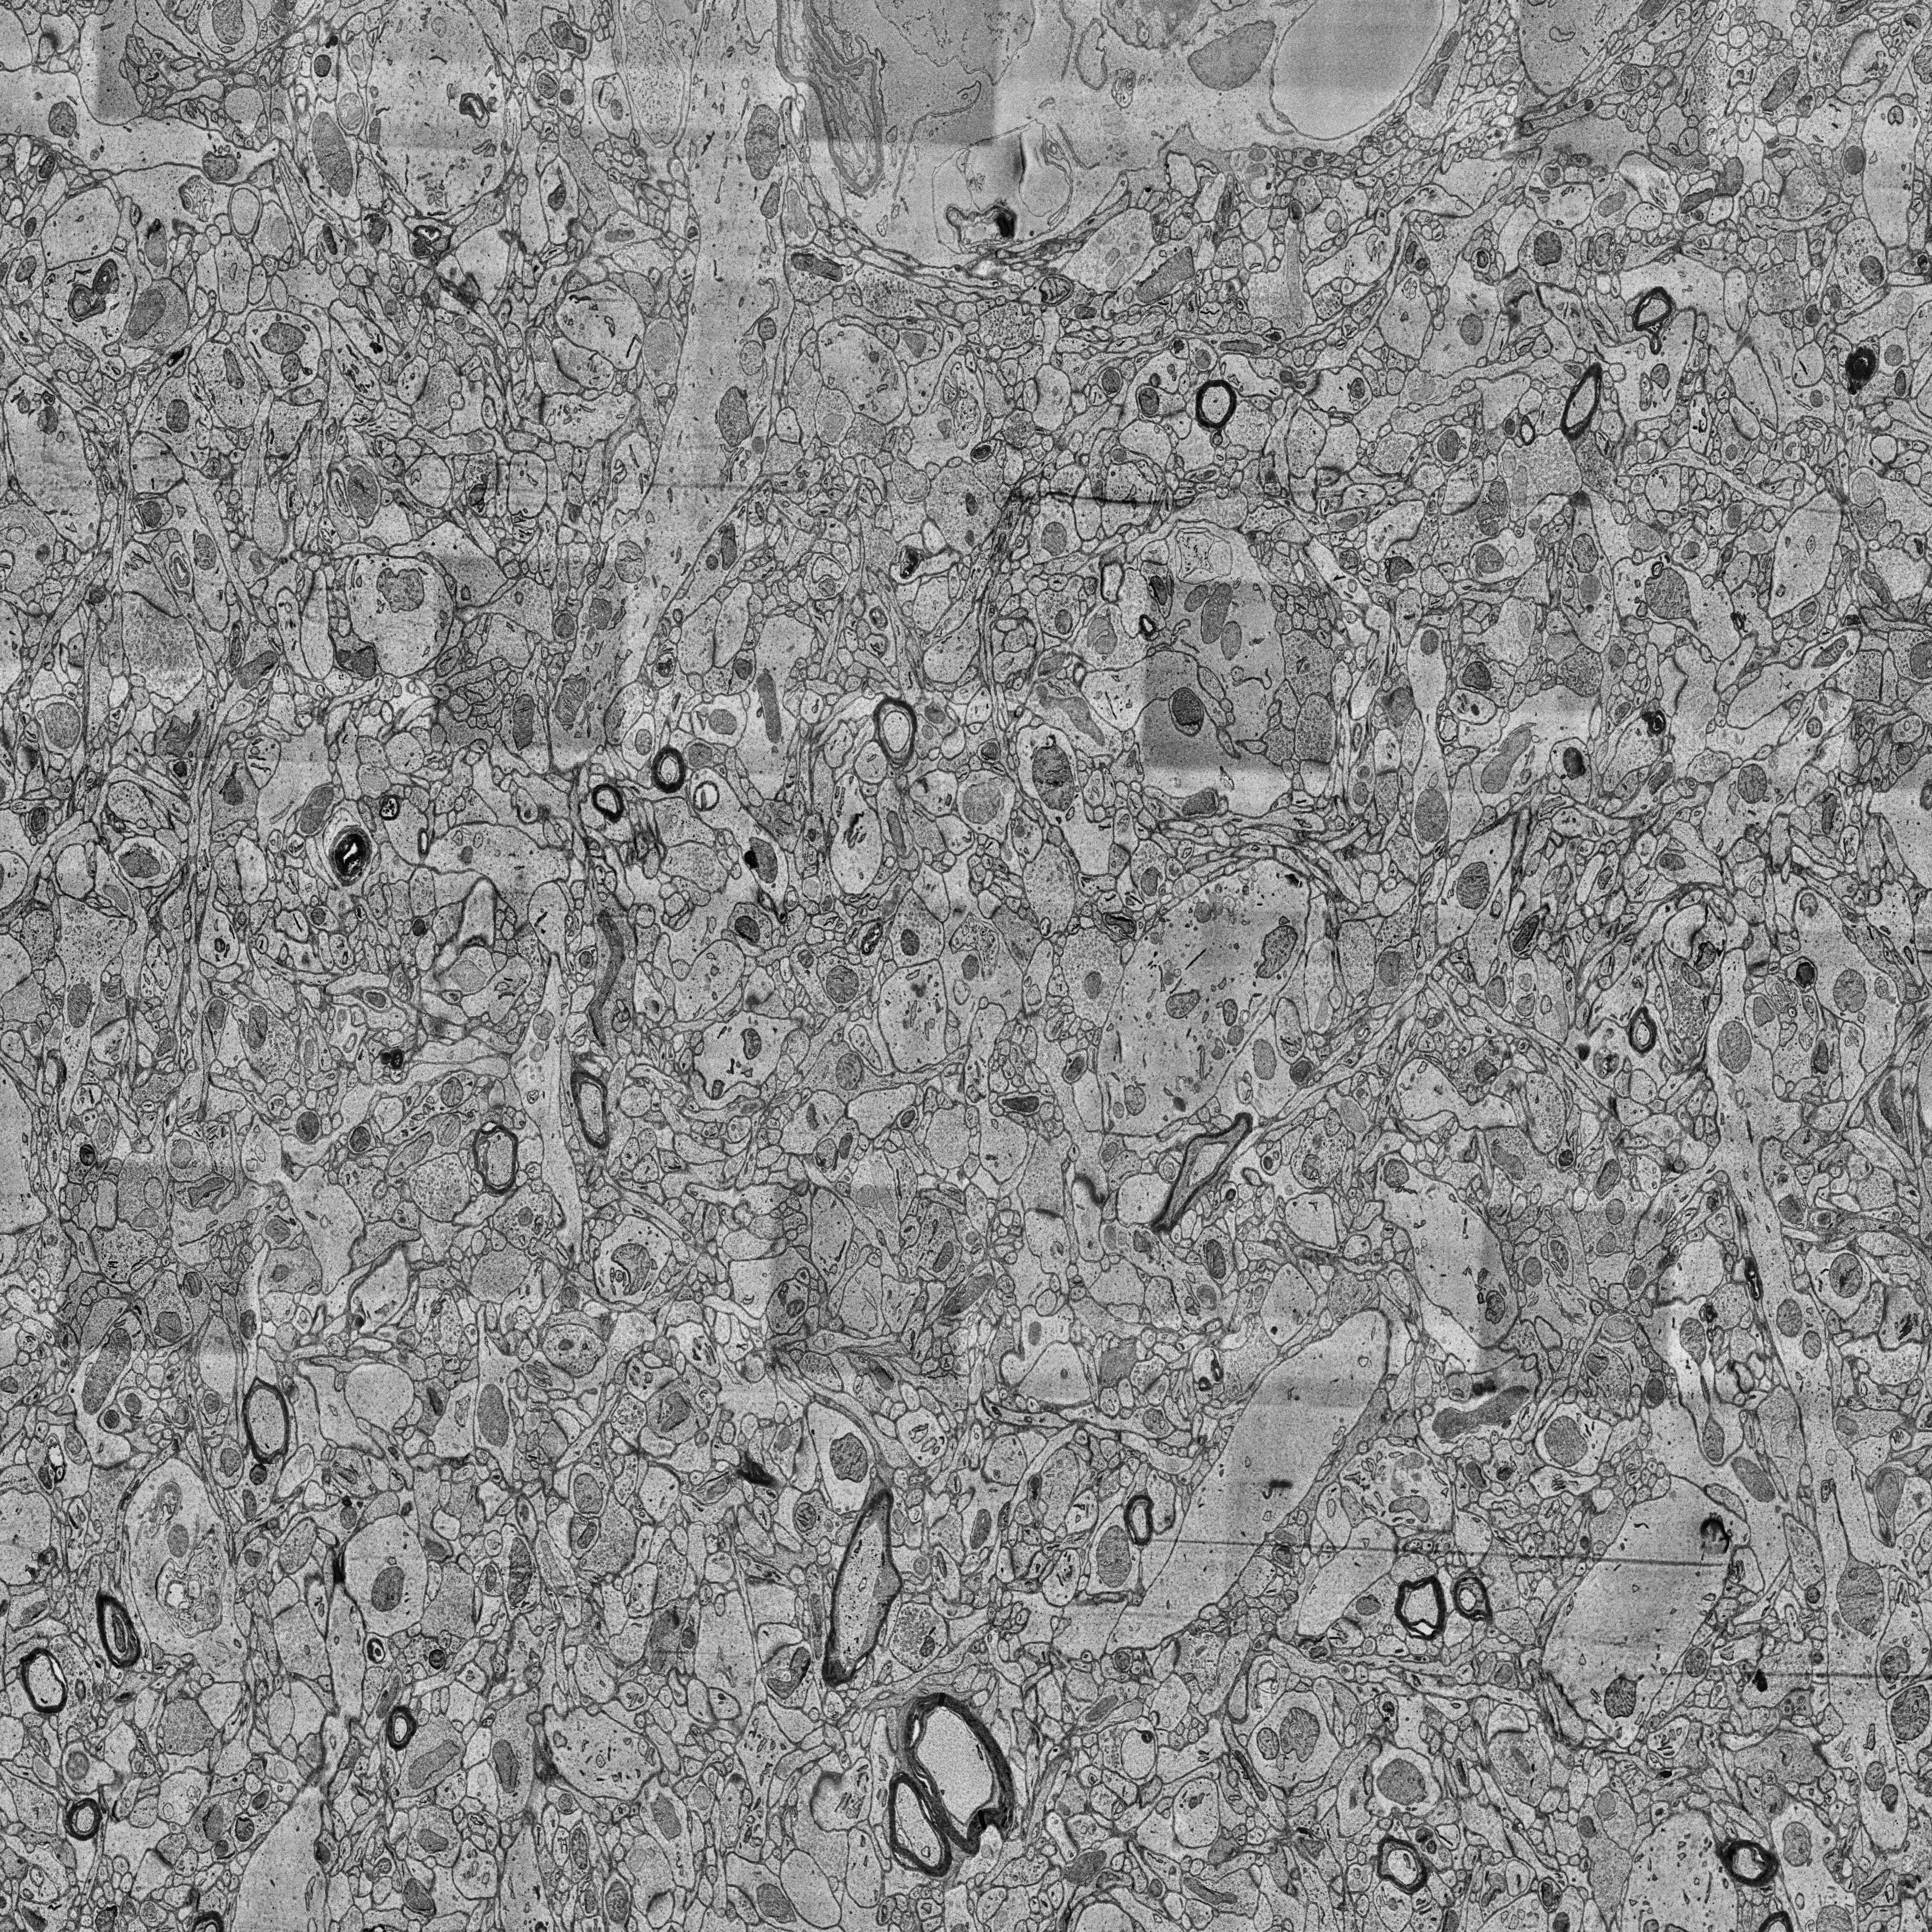
Electron microscopy slice of human cortex tissue
Slice depth (z): 110
Mitochondria instances in slice: 493